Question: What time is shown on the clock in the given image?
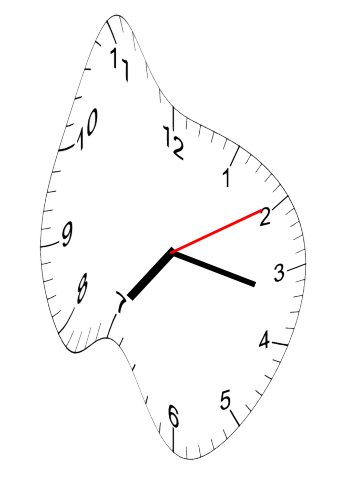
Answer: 07:17:10